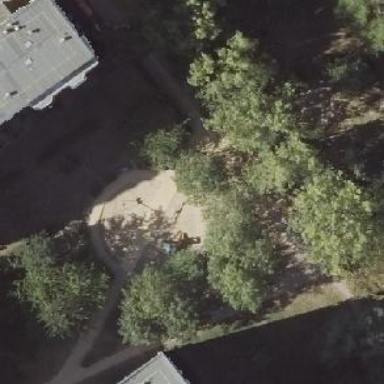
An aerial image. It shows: Playground area for leisure land.